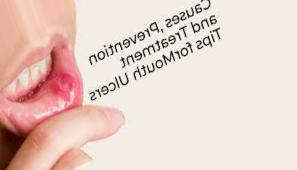
Condition: Mouth Ulcer